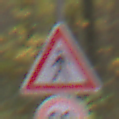
Verkehrszeichen: FussgaengerRechts
Zusatzzeichen unten: Geschwindigkeit90
Umgebung: Outdoor, Nature
Tageszeit: MorningAfternoon
Wetter: Overcast
Licht: Natural
Jahreszeit: Autumn
Kontrast: LowContrast